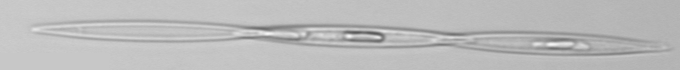
Label: Pseudo-nitzschia